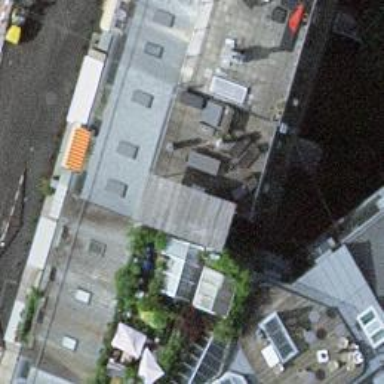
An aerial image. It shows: Cafe.